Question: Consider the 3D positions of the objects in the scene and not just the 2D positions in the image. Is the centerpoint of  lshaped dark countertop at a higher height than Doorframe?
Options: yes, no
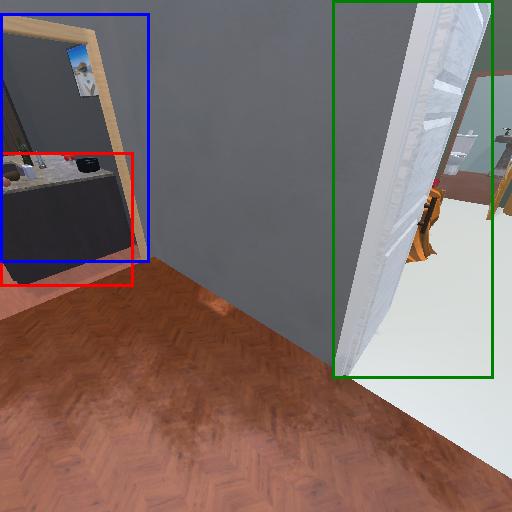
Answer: yes